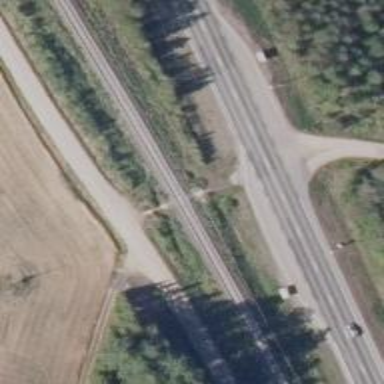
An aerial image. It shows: Railway track with continuous electrified contact lines.